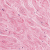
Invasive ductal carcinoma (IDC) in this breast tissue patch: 0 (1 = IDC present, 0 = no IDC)